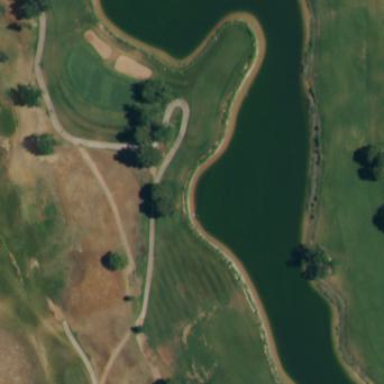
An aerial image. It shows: Water hazard in golf course. The hazard is natural water feature.